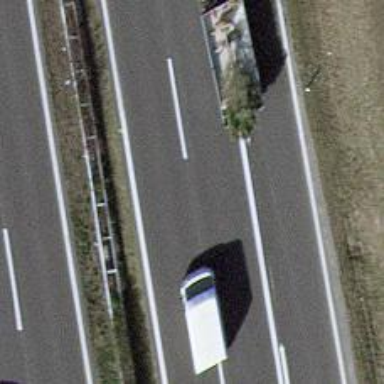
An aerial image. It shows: Motorway.